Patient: sex M, age 70
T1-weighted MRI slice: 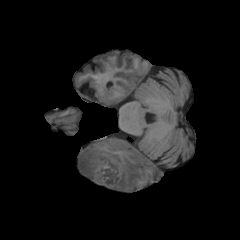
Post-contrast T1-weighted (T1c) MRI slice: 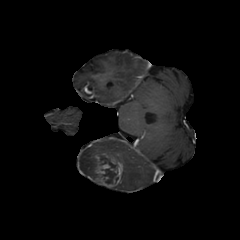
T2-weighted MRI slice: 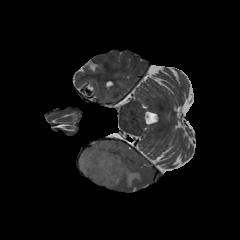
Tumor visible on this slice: yes
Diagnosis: Glioblastoma, IDH-wildtype
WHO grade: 4